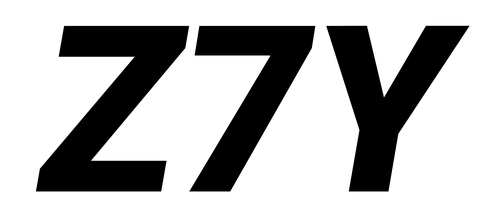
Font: Roboto-Italic_Black_Italic